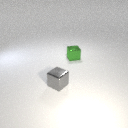
small green metal cube behind small gray metal cube